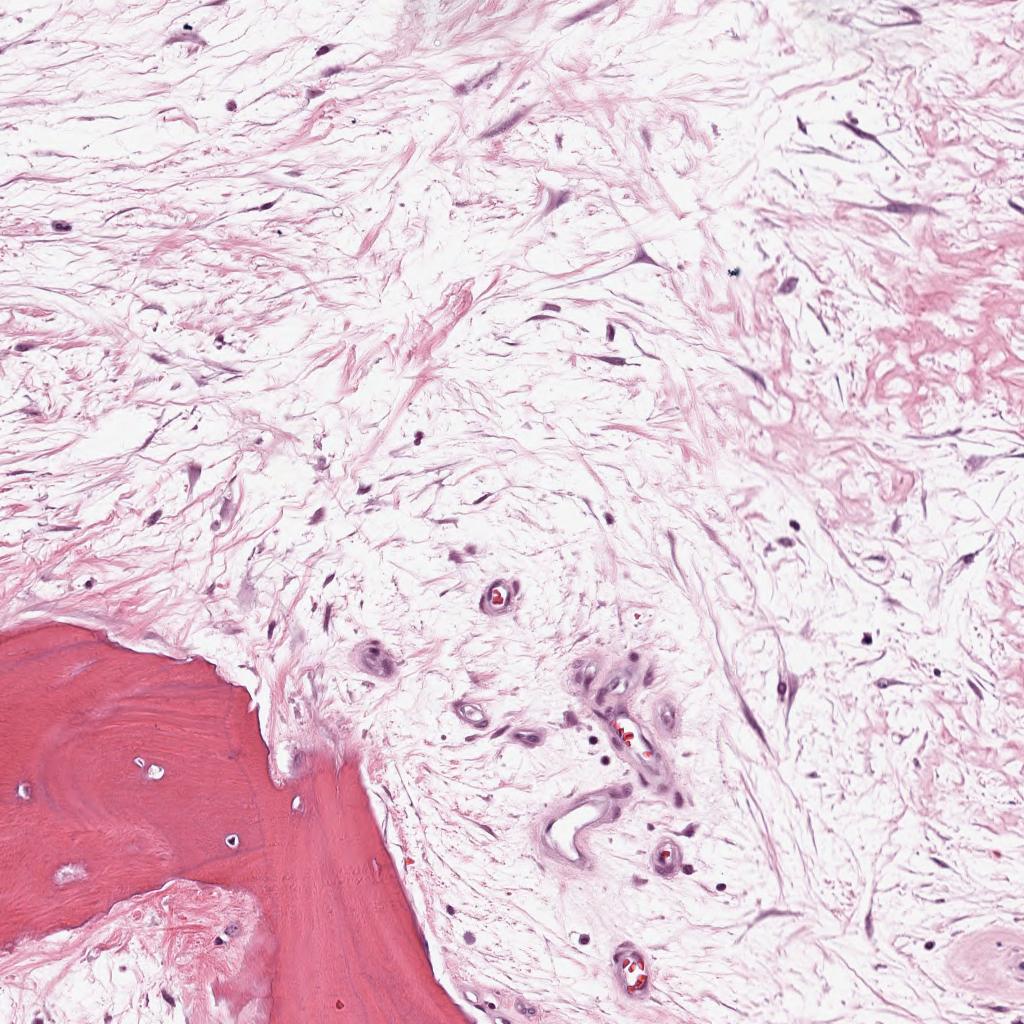
Label: Non-Viable-Tumor